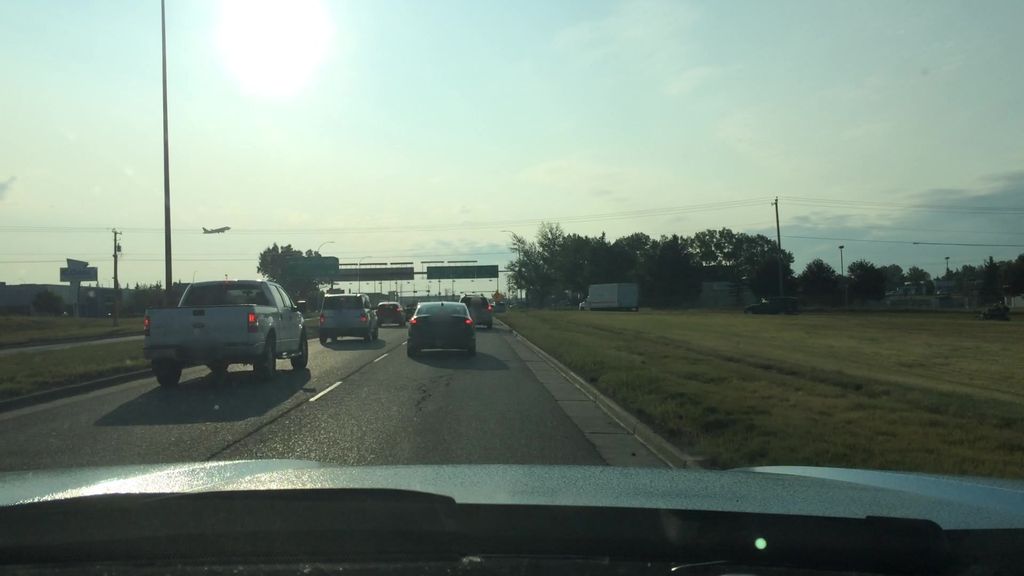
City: calgary